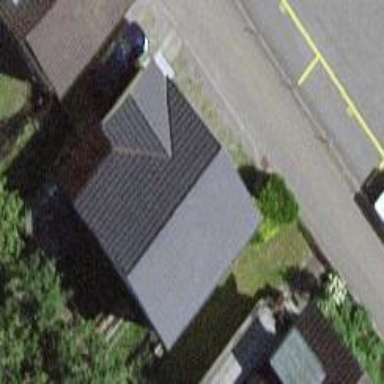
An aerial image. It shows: Simple and straightforward house.